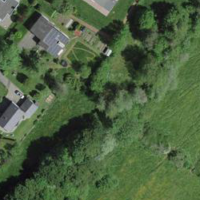
EUNIS habitat code: 55
Species observed at this site:
Anacamptis pyramidalis